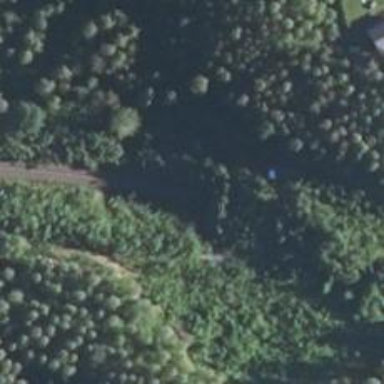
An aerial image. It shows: Rail track of class B1.